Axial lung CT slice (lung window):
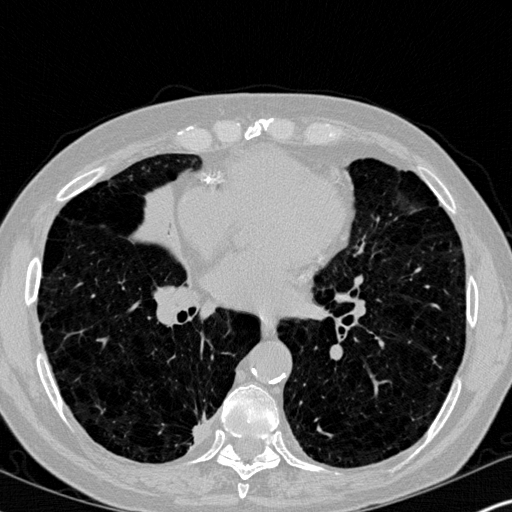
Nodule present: no